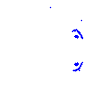
Particle: electron